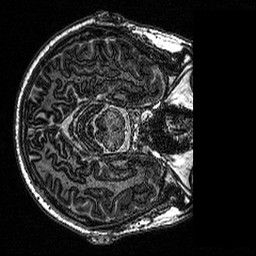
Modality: MP2RAGE
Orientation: axial
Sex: male
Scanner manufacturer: siemens
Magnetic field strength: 3 T
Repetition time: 5 s
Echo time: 0.00292 s